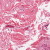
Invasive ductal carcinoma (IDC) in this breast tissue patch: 0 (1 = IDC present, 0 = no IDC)